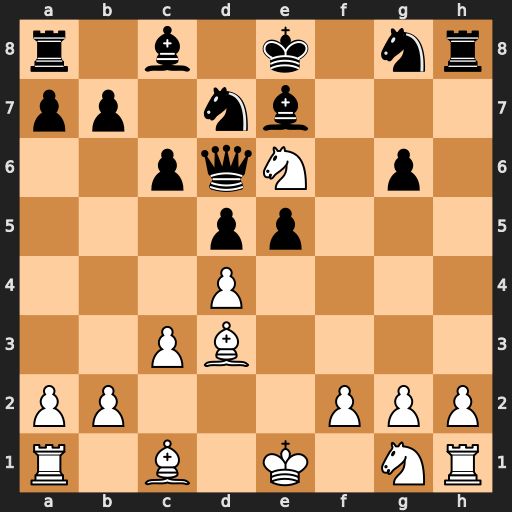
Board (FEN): r1b1k1nr/pp1nb3/2pqN1p1/3pp3/3P4/2PB4/PP3PPP/R1B1K1NR
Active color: w
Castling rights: KQkq
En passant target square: -
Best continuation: Bxg6#